The image shows the envelope spectrum of a rolling-element bearing's vibration signal, with the characteristic fault frequencies (BPFO outer race, BPFI inner race, BSF ball, FTF cage) marked as reference lines. Classify the bearing condition as one of: normal, inner_race, outer_race, ball.
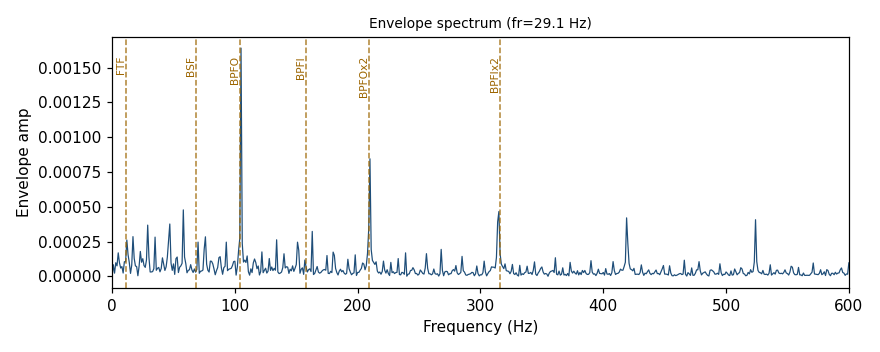
Answer: outer_race